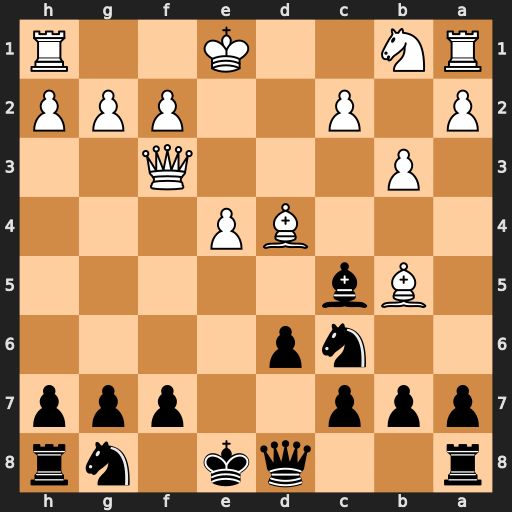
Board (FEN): r2qk1nr/ppp2ppp/2np4/1Bb5/3BP3/1P3Q2/P1P2PPP/RN2K2R
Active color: b
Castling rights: KQkq
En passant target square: -
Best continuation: Bxd4 Bxc6+ bxc6